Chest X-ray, PA view. Patient: 35 years old, sex M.
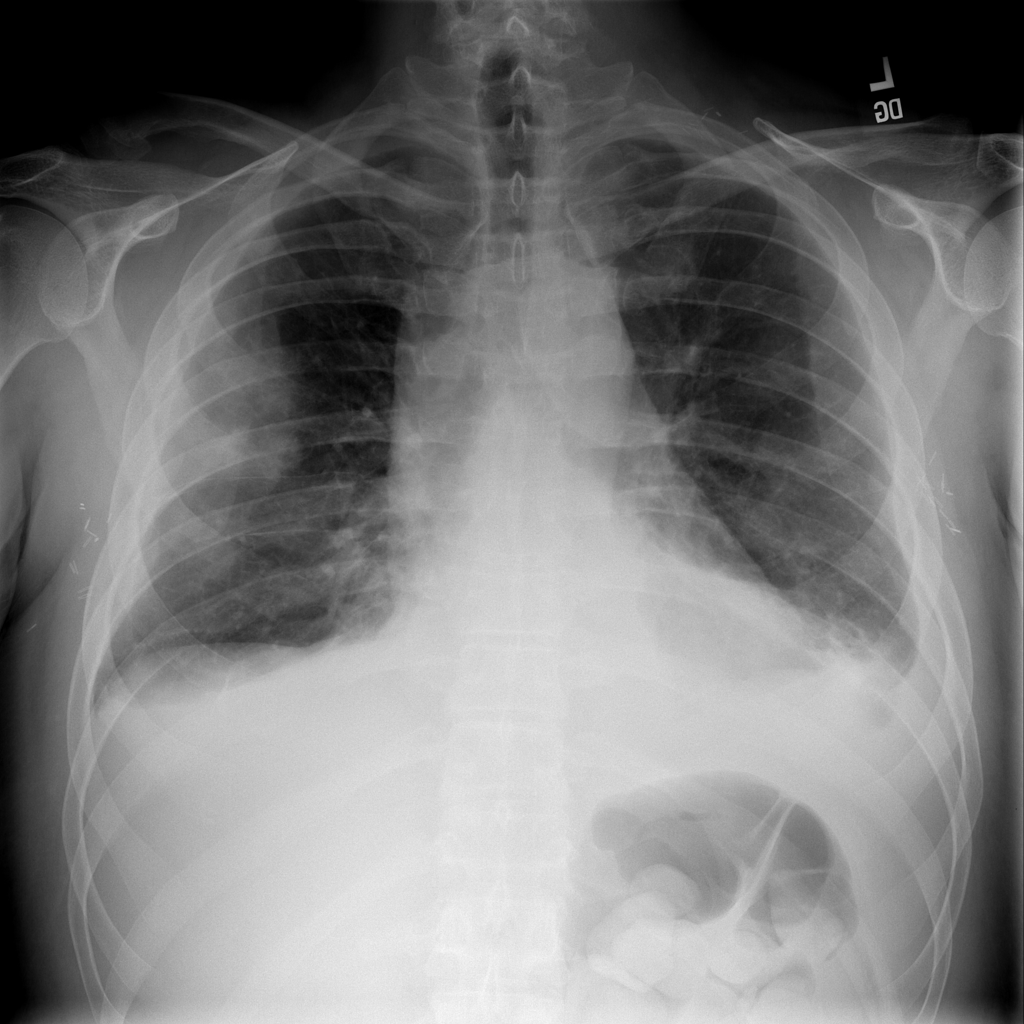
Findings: Effusion, Mass